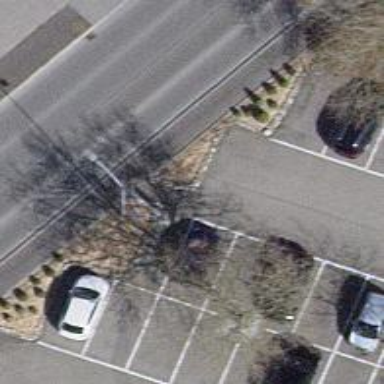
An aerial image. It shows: Parking aisle designated as service road.